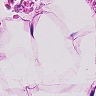
Metastatic tissue present: no